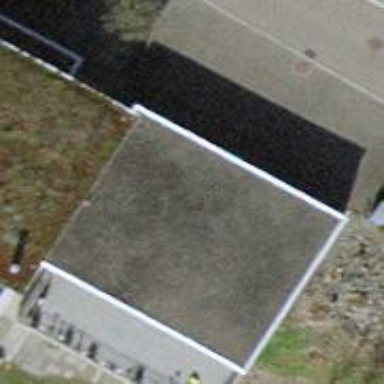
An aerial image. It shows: Group of garages.